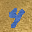
Label: 4